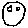
Label: smiley face